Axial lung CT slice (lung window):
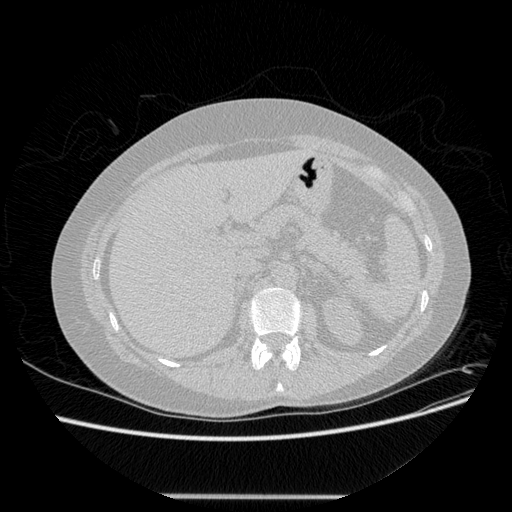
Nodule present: no